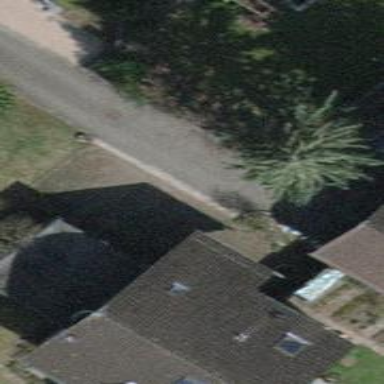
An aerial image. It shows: Detached building.